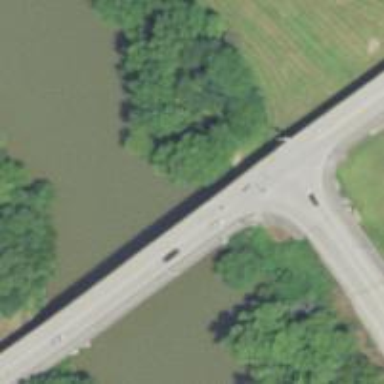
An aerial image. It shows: Primary highway bridge.